Question: I've been having trouble figuring out how to keep data as separate forms, but binding together inside of angularJS. This is for educational and testing purposes so I don't need to worry about setting this data to a db or using any type of storage for now other than the apps session and localstorage. For the test I will hard code into my JS.
I'm uploading a photo to showcase my thoughts and I'll explain it as well:
So my main data is a customers group. I have it set to iterate through and display using ng-repeat. No big worries there. I can add, and update each of these. When I had the proposals attached to the customers json object then when I edited the user, it would delete those proposals and quotes. So I want to keep them separate, but allow them to be called into the DOM by specific user.
Is that I do not know how to bind objects, to objects, and have them update in the dom anytime another action happens. Here is a pen of what I have so far
<URL>.
Example of the Code Data:
'''
var customerArray = [
// Start Customer
//--------------
{
customerID:1,
customer: 'Joe Frankelton',
phone: <PHONE>,
email: 'jFrank@gmail.com',
// start address
address: {
line1:'248 Gallows Rd',
city:'Hangtown',
state:'West HangState',
zip:24750
},
}, // End Customer
// Start Customer
//--------------
{
customerID:2,
customer: 'Danny Manny',
phone: <PHONE>,
email: 'dman@gmail.com',
// start address
address: {
line1:'253 Cow Run Rd',
city:'Beeftown',
state:'PA',
zip:24750
},
}, // End Customer
];
var proposals = [
{ // Proposal 1
customerID: 1,
projectTitle: 'Gameify Me Captin',
type: 'GameDesign',
deadline: 'Jan. 2, 2015',
deliveryType: 'Files',
problem: 'The problem is that the customer wants to much crap.',
notes: 'clients mother wants to be involved because she designed a peice of toast in 1973',
},
{ // Proposal 2
customerID: 2,
projectTitle: 'Playing',
type: 'Website',
deadline: 'Jan. 2, 2017',
deliveryType: 'Sites',
problem: 'Everything',
notes: 'client will be easy to work with, wants pink and blue',
},
];
var quotes = [
{
customerID: 2,
quoteNum: 2,
projectTitle: 'Project Title',
type: 'Graphic Design',
deadline: 'Jan. 2, 2015',
billableHrs: 11,
hourlyRate: 42.50,
externalCost: 33.99,
tax: 0.6,
}
];
'''
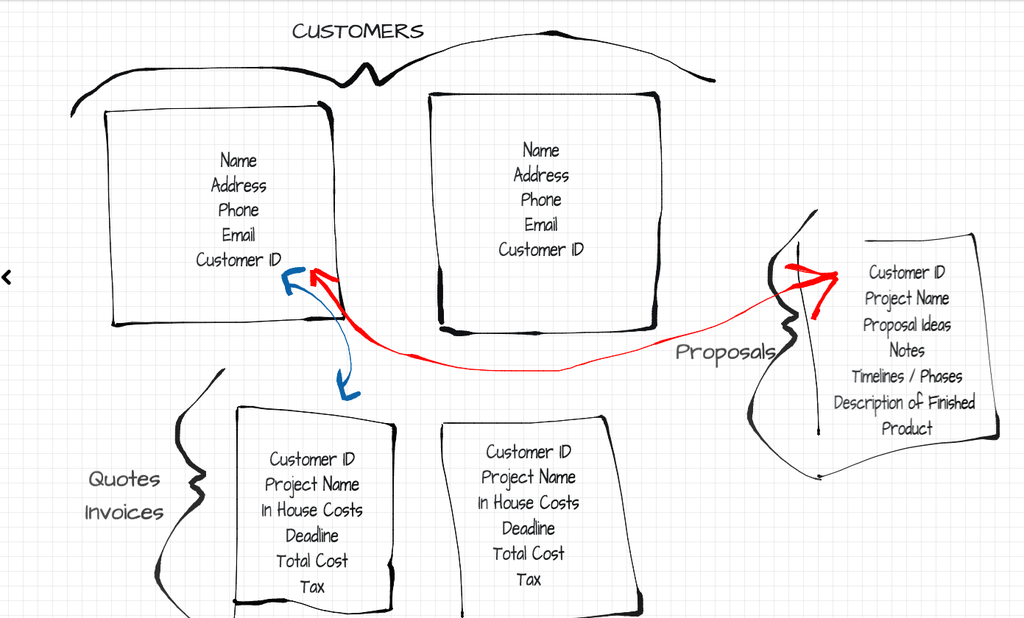
Answer: What you can do is to create a viewmodel for customer by mapping the data from multiple sources, i.e customers, proposals and quotes.
You can use customerID to do the linking, example:
'''
customer.proposals = proposals.filter(function(prop){
return prop.customerID === custId;
});
'''
So you would do:
'''
function getMappedCustomer() {
return customerArray.map(function(customer){
var custId = customer.customerID;
customer.proposals = proposals.filter(function(prop){ return prop.customerID === custId;});
customer.quotes = quotes.filter(function(quot){ return quot.customerID === custId; });
return customer;
});
}
// Init current data
$scope.customers = getMappedCustomer();
'''
Similarly do it when you do the maping of updated customer. If you want to preserve 'customerArray' use 'angular.copy(customerArray)' and do the mapping on it.
<URL>